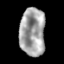
Tissue: lung
Cell type: Myeloid cells
Senescence score: 0.1437
Nuclear area (px): 1200
Mean DAPI intensity: 162.889